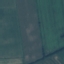
Label: AnnualCrop